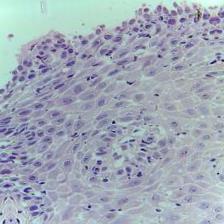
Diagnosis: Normal